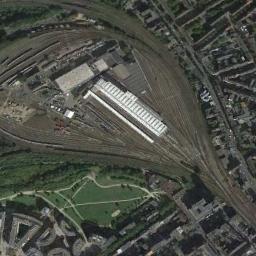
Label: railway_station